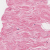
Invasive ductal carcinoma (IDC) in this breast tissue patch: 0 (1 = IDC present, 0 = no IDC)